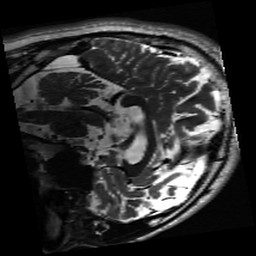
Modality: inplaneT2
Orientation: sagittal